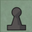
Piece: bP